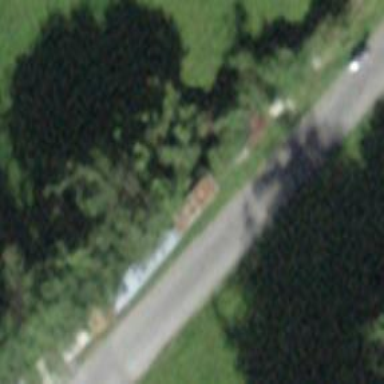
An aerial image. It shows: Hedge barrier.